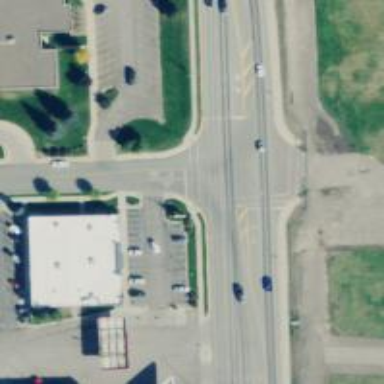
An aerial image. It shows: Marked crossing on footway.